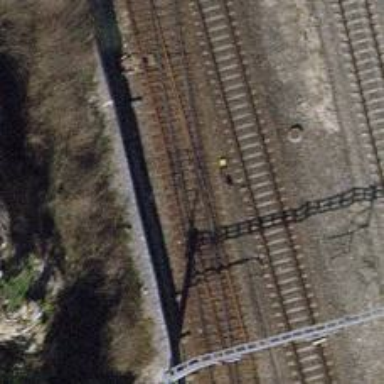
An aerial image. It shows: Railway switch.